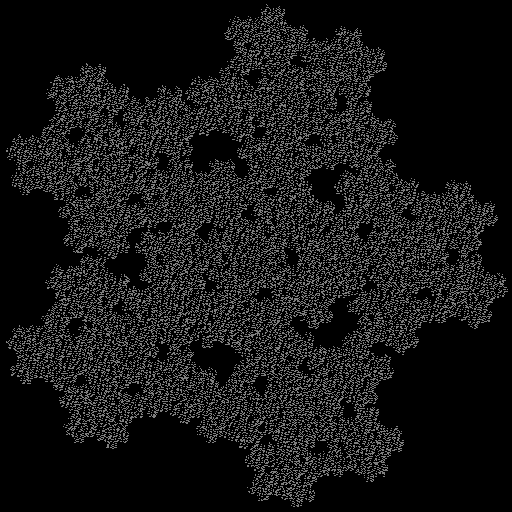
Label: mcWorter_pedigree